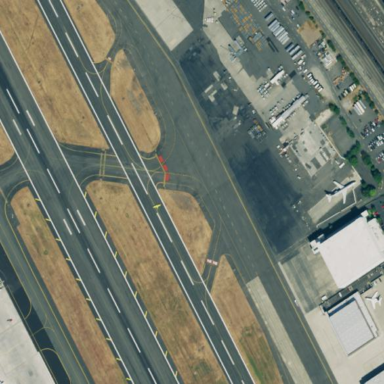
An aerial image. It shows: Runway at airport.